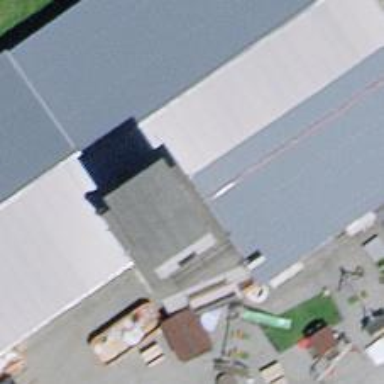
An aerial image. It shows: Hardware shop.